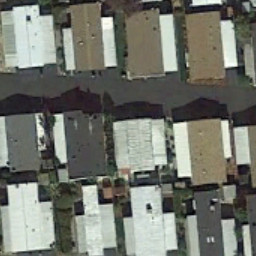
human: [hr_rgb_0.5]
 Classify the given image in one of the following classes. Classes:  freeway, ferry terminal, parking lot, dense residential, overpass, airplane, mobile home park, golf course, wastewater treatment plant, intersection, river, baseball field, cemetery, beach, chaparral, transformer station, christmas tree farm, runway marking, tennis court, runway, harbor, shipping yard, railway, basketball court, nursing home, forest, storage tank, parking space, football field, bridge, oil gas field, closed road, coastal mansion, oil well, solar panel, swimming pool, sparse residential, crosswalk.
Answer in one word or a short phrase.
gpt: mobile home park